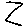
Label: zigzag